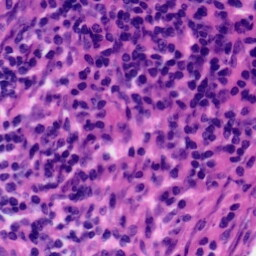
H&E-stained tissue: Tonsil